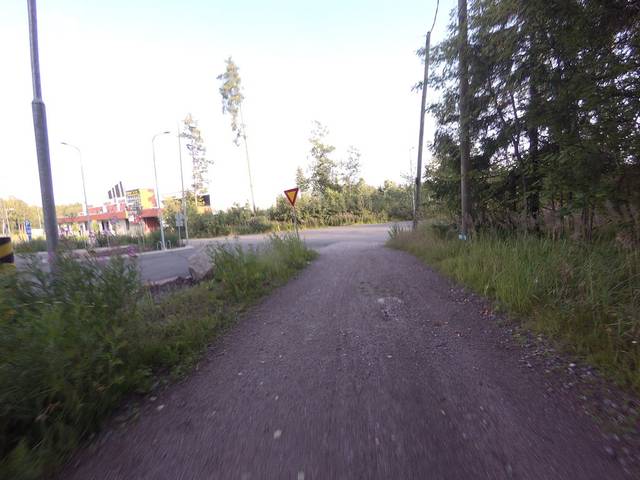
Region: Finland
Coordinates: 60.155, 24.666